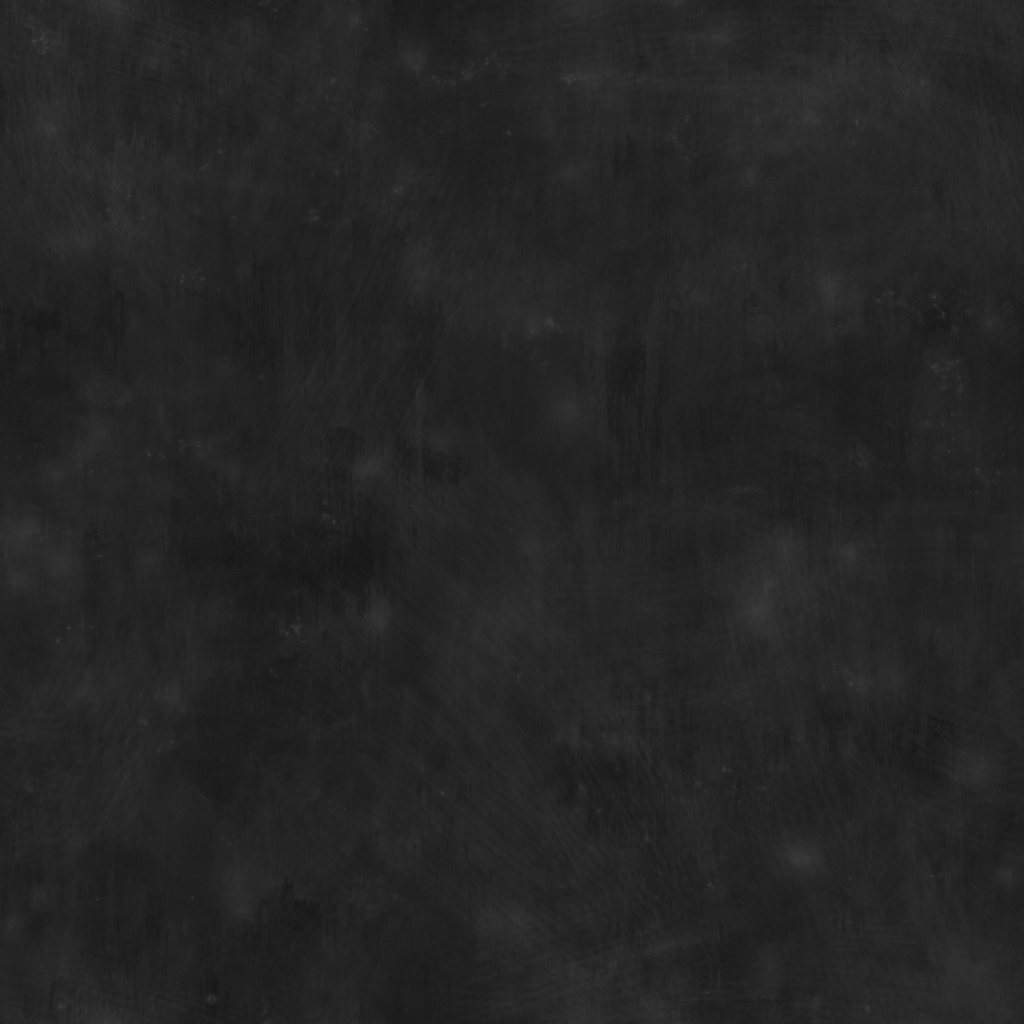
Texture map type: Roughness